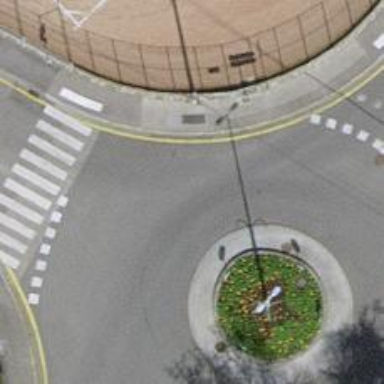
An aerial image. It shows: Tertiary road with asphalt surface leading to roundabout.